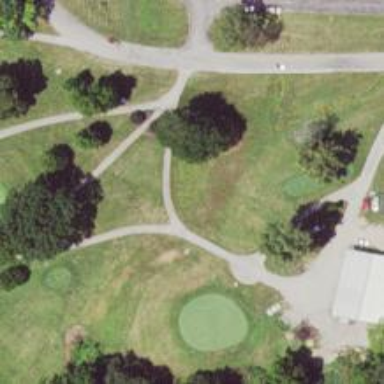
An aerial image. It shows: Path for both road and golf.